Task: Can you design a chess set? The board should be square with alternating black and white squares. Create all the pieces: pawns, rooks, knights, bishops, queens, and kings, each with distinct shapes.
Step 3182:
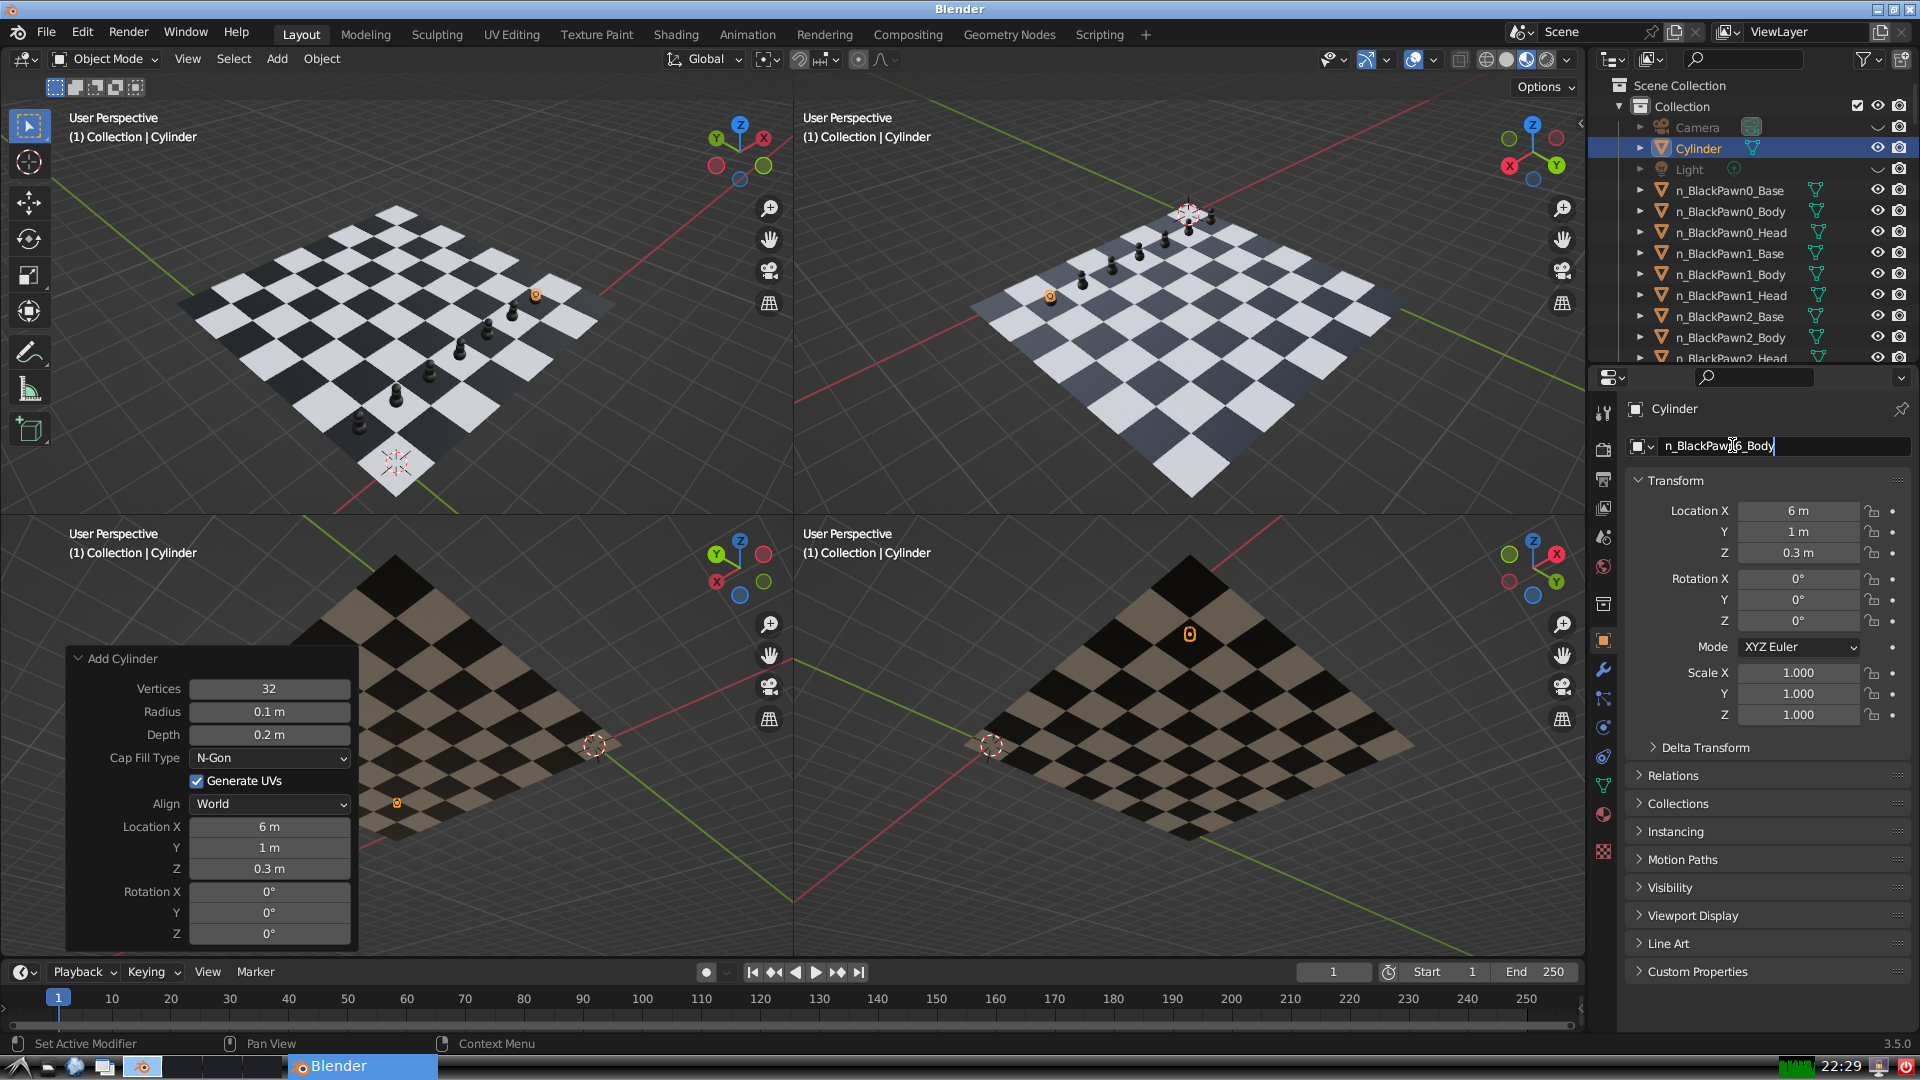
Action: {"key_press": ['Return']}